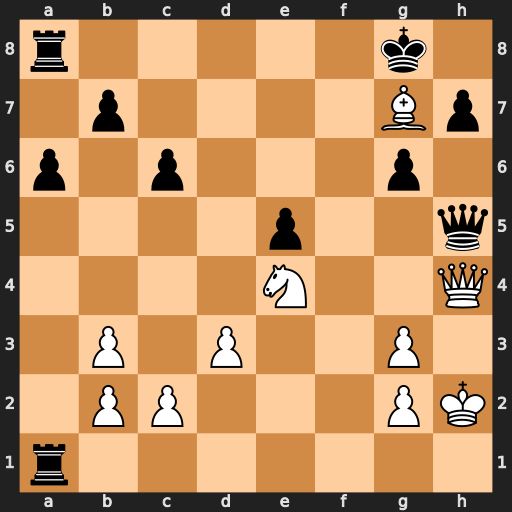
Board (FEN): r5k1/1p4Bp/p1p3p1/4p2q/4N2Q/1P1P2P1/1PP3PK/r7
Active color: w
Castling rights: -
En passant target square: -
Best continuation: Nf6+ Kxg7 Nxh5+